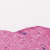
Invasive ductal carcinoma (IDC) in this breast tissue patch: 0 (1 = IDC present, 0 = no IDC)